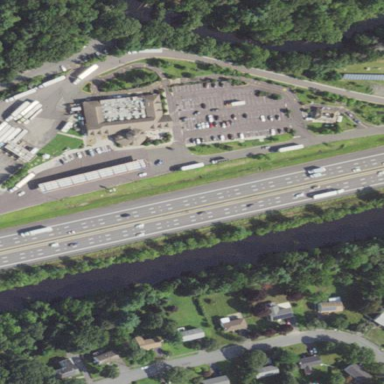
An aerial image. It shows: Combined fuel station and food court.